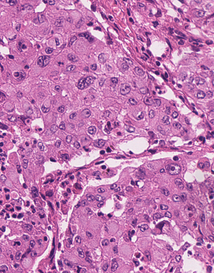
Tumor epithelial tissue: yes
Tumor-associated stroma tissue: yes
Normal tissue: no